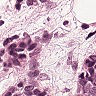
Metastatic tissue present: yes